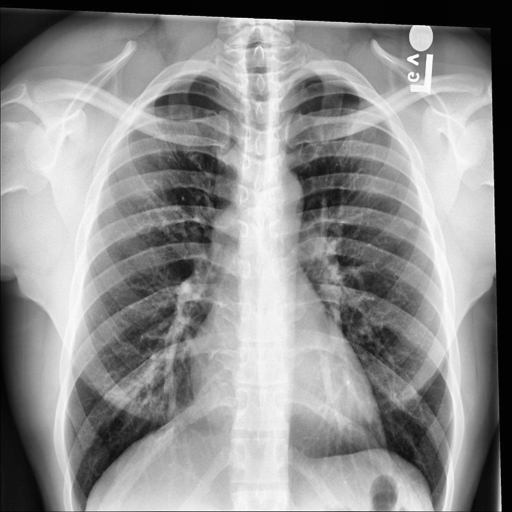
Finding: NORMAL